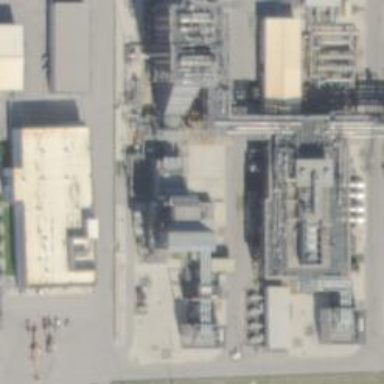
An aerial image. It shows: Gas-powered generator. It is gas turbine type generator.